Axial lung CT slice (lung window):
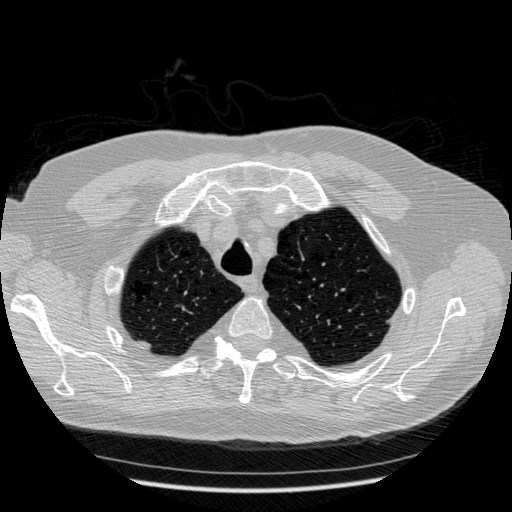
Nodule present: no